Interaction volume radius: 5 \u00c5
Interaction volume height: 30 \u00c5
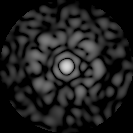
Disorder parameter: 0.8102